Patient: sex M, age 72
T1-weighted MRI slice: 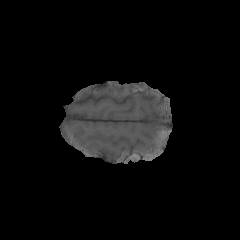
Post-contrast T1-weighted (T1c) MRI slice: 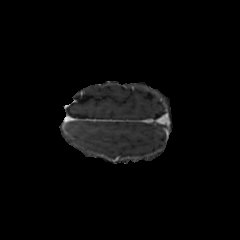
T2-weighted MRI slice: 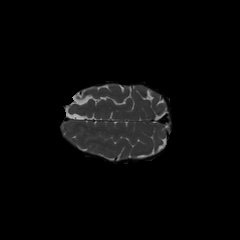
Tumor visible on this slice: no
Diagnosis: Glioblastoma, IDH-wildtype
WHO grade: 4